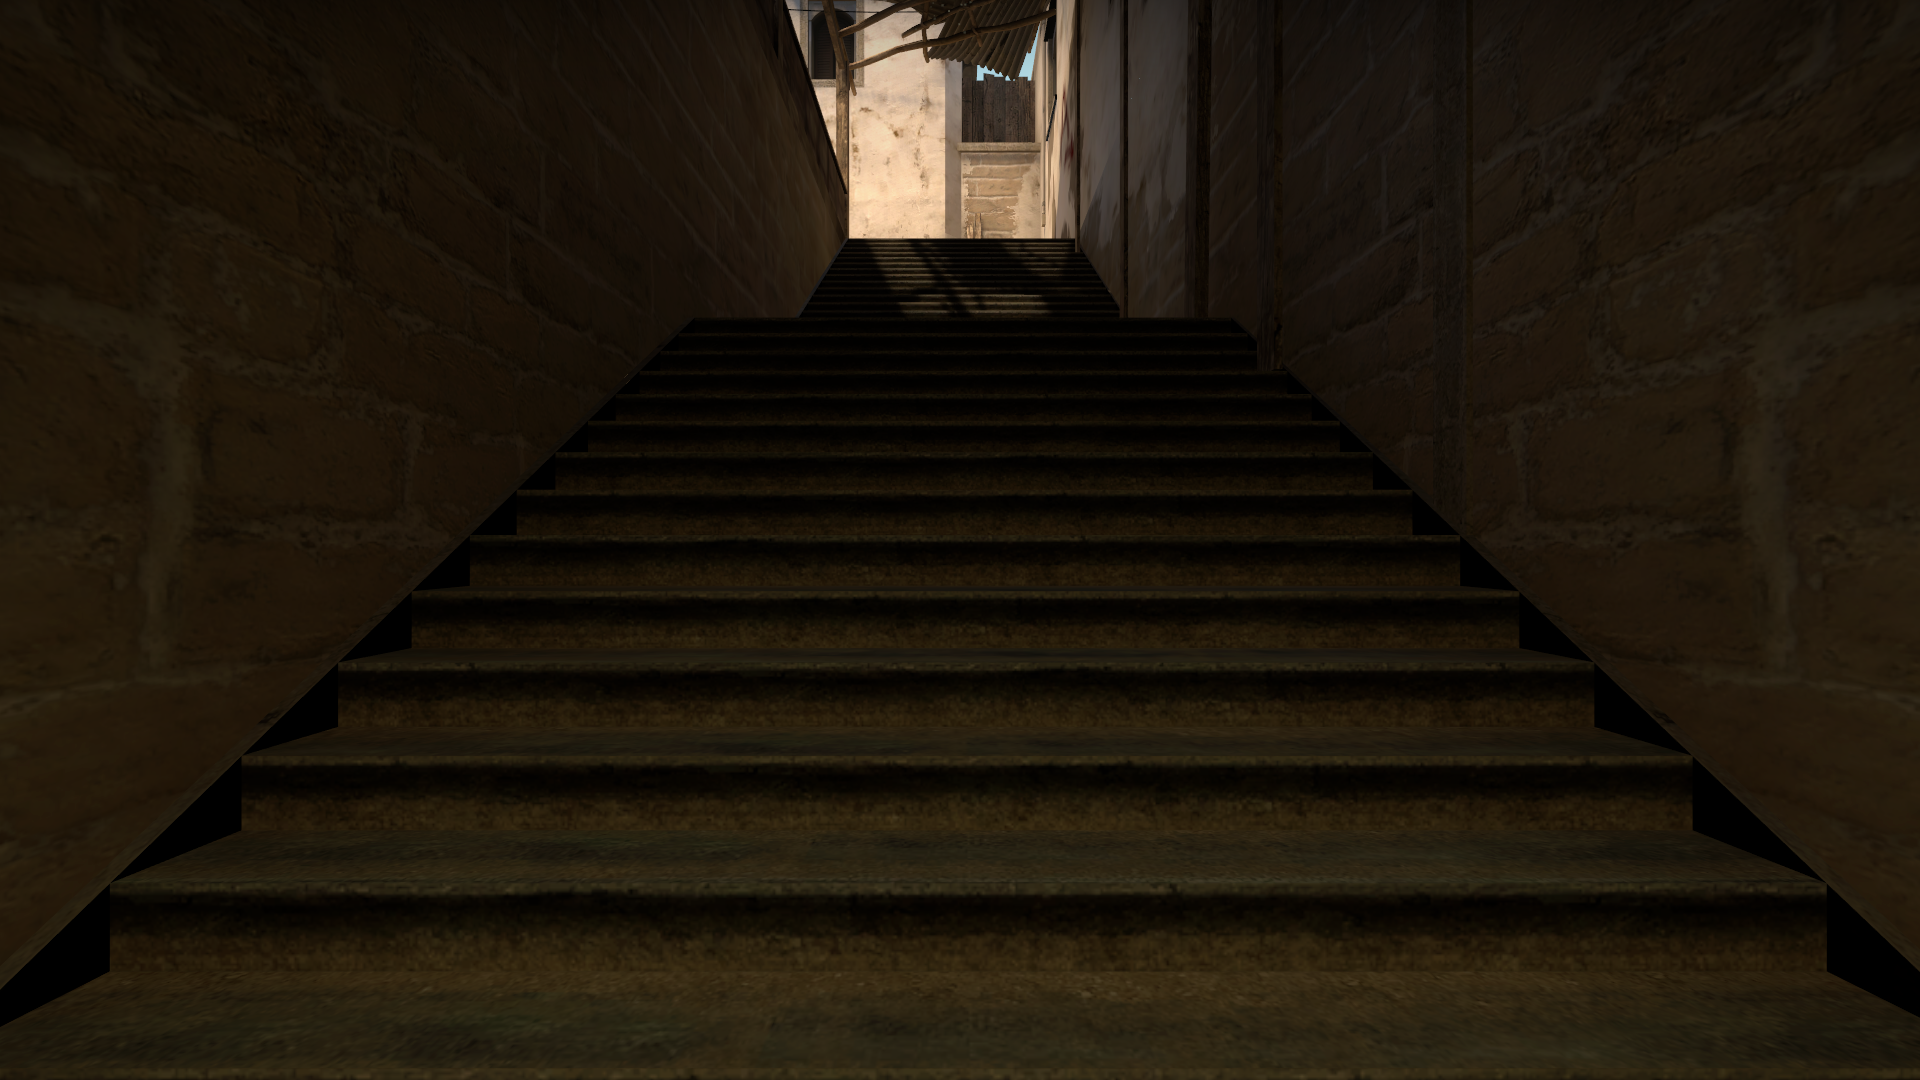
Map: de_mirage